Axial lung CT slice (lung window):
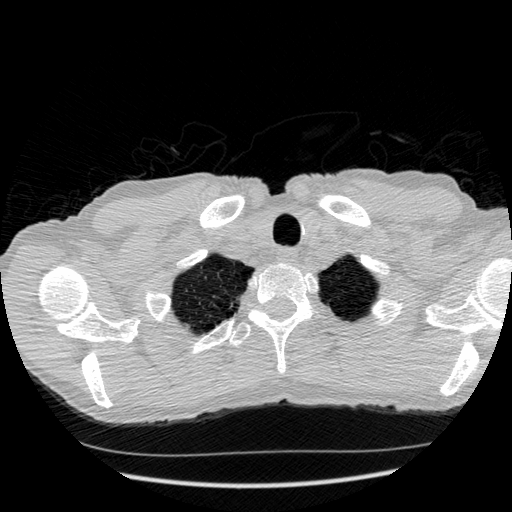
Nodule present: no